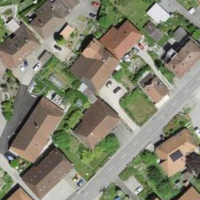
EUNIS habitat code: 54
Species observed at this site:
Lapsana communis